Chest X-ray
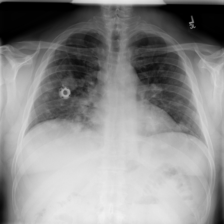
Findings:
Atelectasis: negative
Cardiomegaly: negative
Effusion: negative
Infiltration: negative
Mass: positive
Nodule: negative
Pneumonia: negative
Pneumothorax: negative
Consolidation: negative
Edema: negative
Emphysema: negative
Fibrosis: negative
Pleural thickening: negative
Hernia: negative